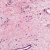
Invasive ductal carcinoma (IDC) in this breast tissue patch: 0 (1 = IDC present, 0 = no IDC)